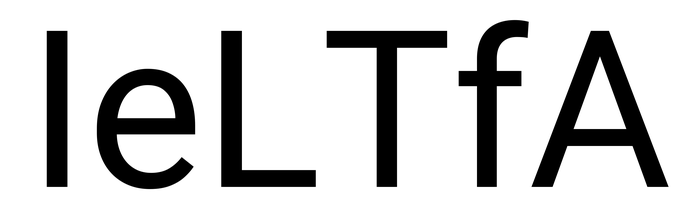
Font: Roboto_Regular